Question: I have implemented a custom spinner where no initial default selection is made. The code for NoDefaultSpinner is from this post <URL>
The problem is that the Prompt defined for this spinner in the xml layout file, is cuttoff if the Layout Width = wrap_content is less than the width of the Prompt text. See below.

One solution is to just define a width in the xml file for the custom spinner, but unfortunately the spinner is generated dynamically in code.
Any ideas or suggestions please?
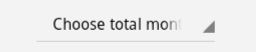
Answer: Just ended up dynamically changing the width:
'''
RelativeLayout.LayoutParams lp = (RelativeLayout.LayoutParams) s1.getLayoutParams();
lp.width = 400;
s1.setLayoutParams(lp);
'''